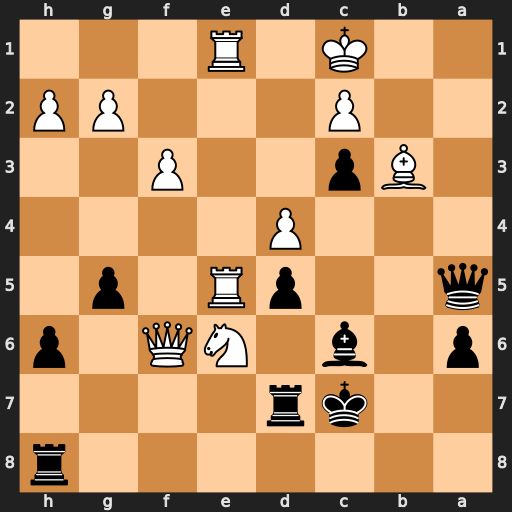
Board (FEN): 7r/2kr4/p1b1NQ1p/q2pR1p1/3P4/1Bp2P2/2P3PP/2K1R3
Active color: b
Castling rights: -
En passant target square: -
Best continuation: Kb8 Qxh8+ Ka7 Kd1 Bb5 Qa8+ Kxa8